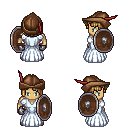
a pixel art fantasy rpg character, male body template, human, tanned skin, underdress, gold greaves, blonde pageboy hairstyle, leather cap, metal gloves, maroon shoes, shield, four views (front, back, left, right), 2x2 character sprite sheet, small pixel art, hard edges, no anti-aliasing